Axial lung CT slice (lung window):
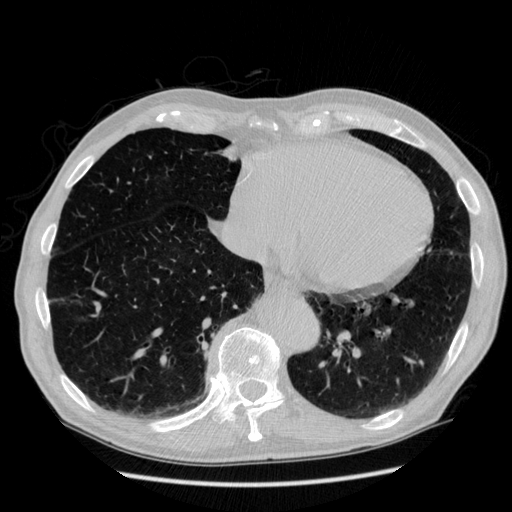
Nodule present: no